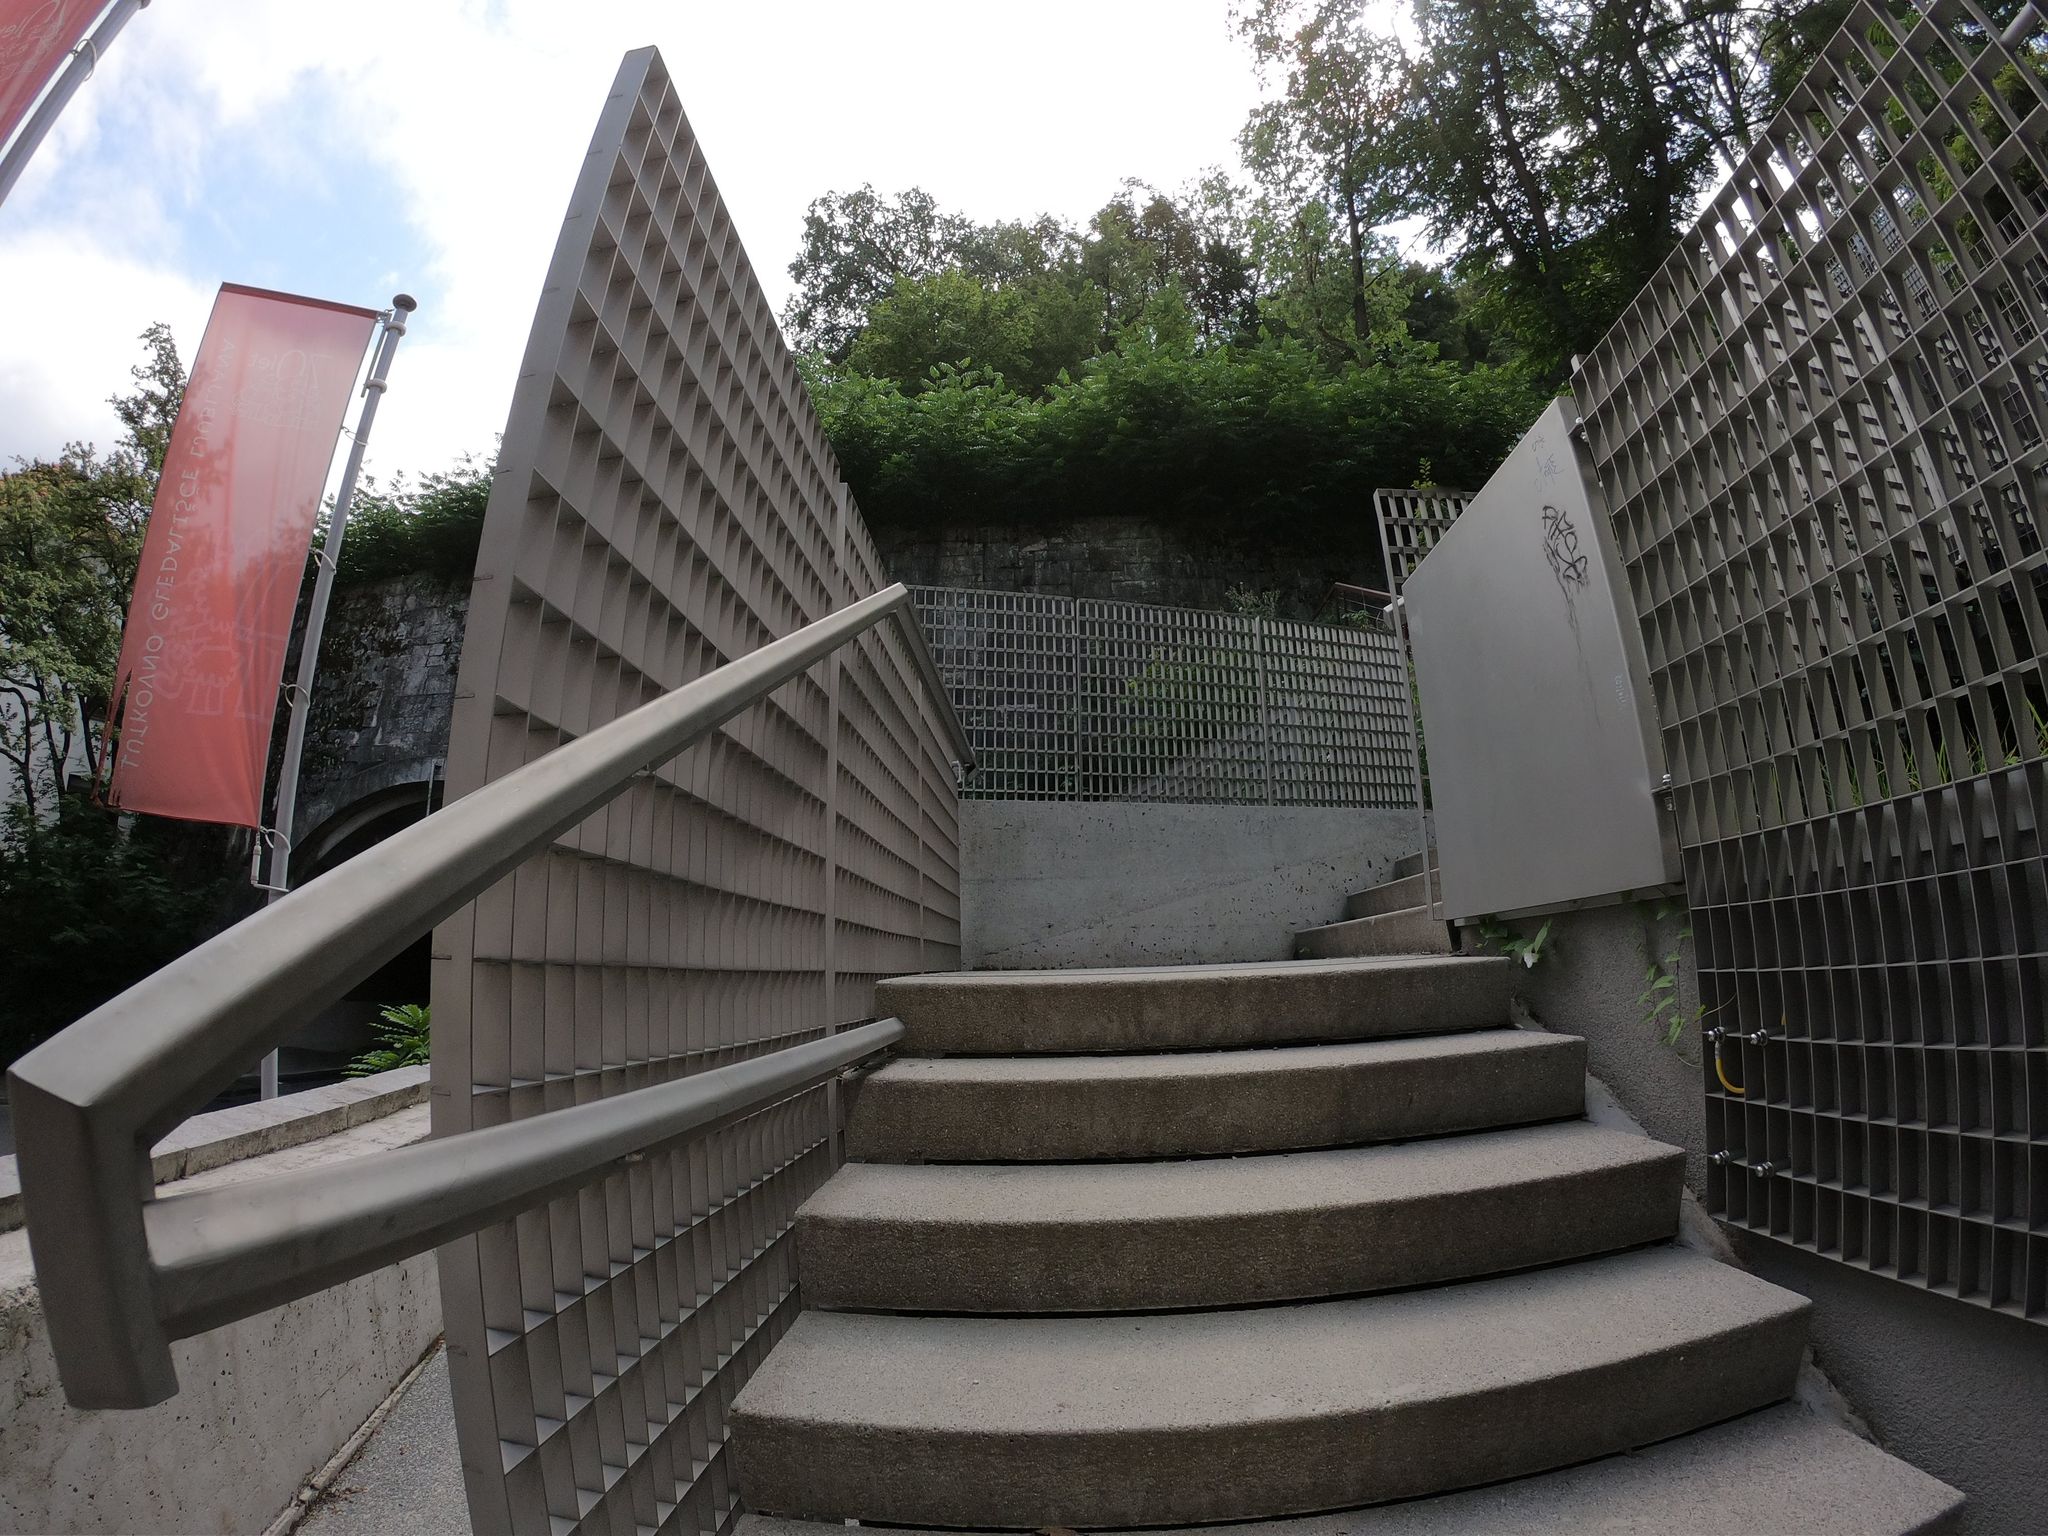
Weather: clear
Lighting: day
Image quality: good
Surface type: walking surface
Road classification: elevator
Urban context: urban centre
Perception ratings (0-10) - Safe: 4.93, Lively: 4.67, Beautiful: 4.35, Boring: 3.54, Depressing: 4.06, Wealthy: 4.47